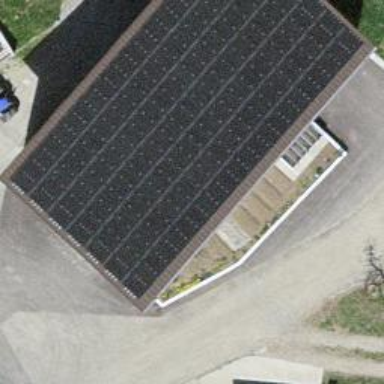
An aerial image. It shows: Solar power generator.